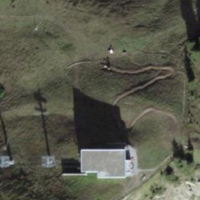
EUNIS habitat code: 23
Species observed at this site:
Arnica montana
Aquila chrysaetos